Question: I'm trying to give a database reference to upload some data to my Firebase real-time database. I already have some data in the database and I'm retrieving it. I have a spinner in which the User can select a specific user to whom he wants to send the message. So I want to upload the data into the selected user's UID.
I tried retrieving the UID of the selected user directly but it didn't work, so I created a child called UID during the registration process. Now I'm able to retrieve the UID of the selected User and I'm storing it in String 'key'. I want to use 'key' as a child reference in database reference, so that I can upload my data under the selected user. I have checked the value of 'key' and it is the correct UID i.e., the UID of the selected user, but when I use this String in database reference, my app crashes.
'''
public void onItemSelected(AdapterView<?> adapterView, View view,
int position, long id) {
Object item = adapterView.getItemAtPosition(position);
NameSelected = item.toString();
pris = NameSelected;
ref = FirebaseDatabase.getInstance().getReference().child("Faculty_Database");
ref.orderByChild("Name").equalTo(pris).addValueEventListener(new ValueEventListener(){
@Override
public void onDataChange(DataSnapshot dataSnapshot) {
for(DataSnapshot datas: dataSnapshot.getChildren()){
key = datas.child("UID").getValue(String.class);
}
}
//
SubmitButton.setOnClickListener(new View.OnClickListener() {
@Override
public void onClick(View view) {
if (NameEditText.getText().toString().equals("") || PhoneNumberEditText.getText().toString().equals("") || CompanyEditText.getText().toString().equals("") || EmailEditText.getText().toString().equals("") || AppointmentEditText.getText().toString().equals("") || image.equals(null)) {
Toast.makeText(getApplicationContext(), "Please fill all details", Toast.LENGTH_LONG).show();
} else {
final StudentDetails studentDetails = new StudentDetails();
GetDataFromEditText();
studentDetails.setName(NameHolder);
studentDetails.setPhoneNumber(NumberHolder);
studentDetails.setemail(EmailHolder);
studentDetails.setCompanyName(CompanyHolder);
studentDetails.setAppointment(AppointmentHolder);
studentDetails.setNameSelected(NameSelected);
// Getting the ID from firebase database.
final String StudentRecordIDFromServer = databaseReference.push().getKey();
filePath = FirebaseStorage.getInstance().getReference().child("Visitors");
ByteArrayOutputStream baos = new ByteArrayOutputStream();
image.compress(Bitmap.CompressFormat.JPEG, 100, baos);
byte[] dataToUpload = baos.toByteArray();
UploadTask uploadTask = filePath.putBytes(dataToUpload);
Task<Uri> urlTask = uploadTask.continueWithTask(new Continuation<UploadTask.TaskSnapshot, Task<Uri>>() {
@Override
public Task<Uri> then(@NonNull Task<UploadTask.TaskSnapshot> task) throws Exception {
if (!task.isSuccessful()) {
throw task.getException();
}
// Continue with the task to get the download URL
return filePath.getDownloadUrl();
}
}).addOnCompleteListener(new OnCompleteListener<Uri>() {
@Override
public void onComplete(@NonNull Task<Uri> task) {
if (task.isSuccessful()) {
downloadUri= task.getResult();
databaseReference = FirebaseDatabase.getInstance().getReference().child("Faculty_Database").child(key).child("Received");
Map<String, Object> mapToUpload = new HashMap<>();
mapToUpload.put("imageUrl", downloadUri.toString());
mapToUpload.put("Data", studentDetails);
databaseReference.child(StudentRecordIDFromServer).setValue(mapToUpload);
} else {
// Handle failures
// ...
}
}
});
}
// Showing Toast message after successfully data submit.
Toast.makeText(SecurityActivity.this, "Request Sent Successfully!", Toast.LENGTH_LONG).show();
}
});
'''
This is my database

Please let me know how I can create a child called "Receieved" under the selected User's UID to upload my data?
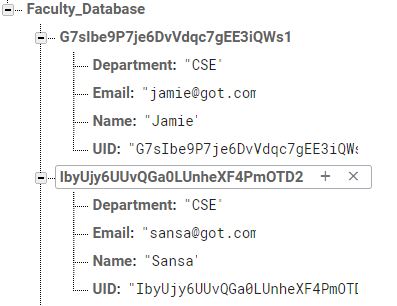
Answer: Add the code that sets data inside the 'onDataChange' method, since 'onDataChange' is asynchronous meaning that the code where you are setting the data is getting executed before retrieving the 'key'.
'''
ref.orderByChild("Name").equalTo(pris).addValueEventListener(new ValueEventListener(){
@Override
public void onDataChange(DataSnapshot dataSnapshot) {
for(DataSnapshot datas: dataSnapshot.getChildren()){
key = datas.child("UID").getValue(String.class);
databaseReference = FirebaseDatabase.getInstance().getReference().child("Faculty_Database").child(key).child("Received");
Map<String, Object> mapToUpload = new HashMap<>();
mapToUpload.put("imageUrl", downloadUri.toString());
mapToUpload.put("Data", studentDetails);
databaseReference.child(StudentRecordIDFromServer).setValue(mapToUpload);
}
}
'''